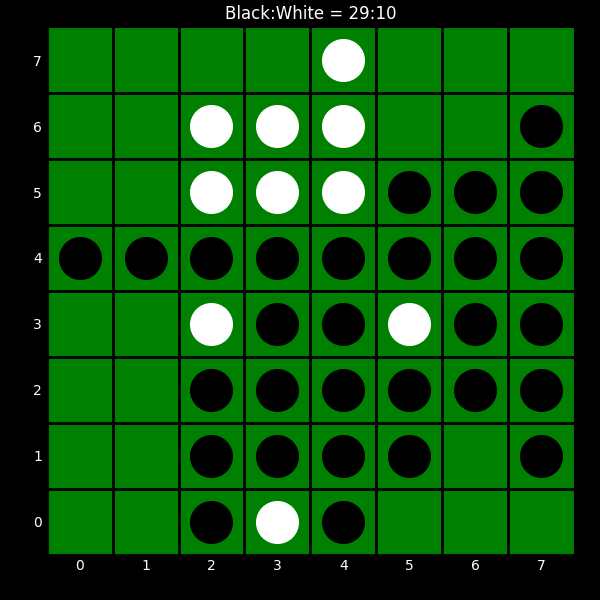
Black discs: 29
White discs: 10